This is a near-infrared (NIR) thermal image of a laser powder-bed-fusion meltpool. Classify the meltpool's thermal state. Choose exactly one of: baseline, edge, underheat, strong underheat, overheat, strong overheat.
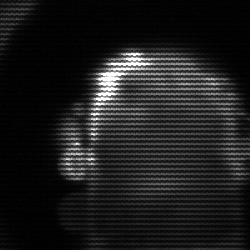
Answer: baseline